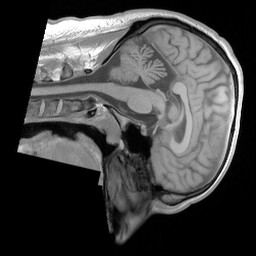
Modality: T1w
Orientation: sagittal
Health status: ill
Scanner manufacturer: siemens
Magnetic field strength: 3 T
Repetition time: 0.4 s
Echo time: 0.00272 s